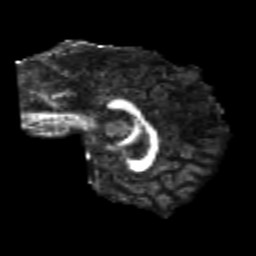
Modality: FA
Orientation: sagittal
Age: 24
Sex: female
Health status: healthy
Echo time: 0.074 s